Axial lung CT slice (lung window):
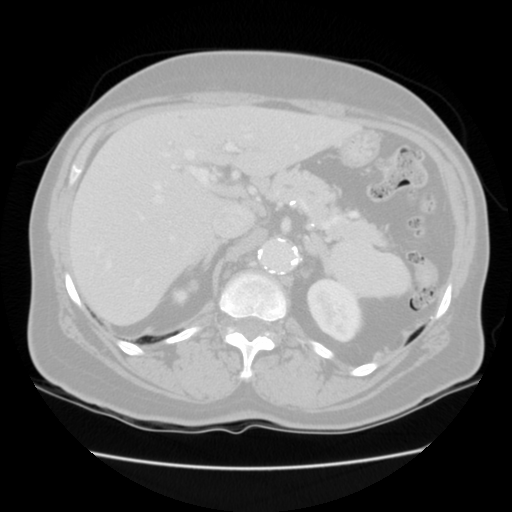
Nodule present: no